Question: I'm building an auto clicker application that makes the mouse click at a set interval of time.

Notice the interval configuration area. I have tried to write some logic that automatically simplifies the amount of time entered. The minutes box goes up to 60, the seconds box goes up to 60, and the milliseconds box goes up to 1000. I have a class set up to handle that logic, but it's probably not the right way to do that (I'm still new at programming).
'''
using System;
using System.Collections.Generic;
using System.ComponentModel;
using System.Data;
using System.Drawing;
using System.Linq;
using System.Text;
using System.Threading.Tasks;
using System.Windows.Forms;
namespace AutoClicker {
public static class TotalTime {
public static int Interval(NumericUpDown m_, NumericUpDown s_, NumericUpDown ms_) {
int m = (int)m_.Value;
int s = (int)s_.Value;
int ms = (int)ms_.Value;
int total = 0;
total = total + (m * 60000);
total = total + (s * 1000);
total = total + ms;
return total;
}
public static void ChangeLogic(NumericUpDown m_, NumericUpDown s_, NumericUpDown ms_) {
int interval = Interval(m_, s_, ms_);
if (ms_.Value == 1000)
{
ms_.Value = 500;
s_.UpButton();
ms_.Value = 0;
}
if (s_.Value == 60 && m_.Value < 60)
{
if (ms_.Value == 0)
{
ms_.Value = 1;
s_.Value = 0;
m_.UpButton();
ms_.Value = 0;
}
else
{
s_.Value = 0;
m_.UpButton();
if (ms_.Value == 1)
ms_.DownButton();
}
}
if (ms_.Value == -1)
{
ms_.Value = 999;
s_.DownButton();
}
if (s_.Value == -1 & m_.Value > 0)
{
s_.Value = 59;
m_.DownButton();
if (ms_.Value == 1)
ms_.DownButton();
}
}
}
}
'''
The ChangeLogic method is called each time the value in any of the boxes is updated.
There's lots of bugs in the selection logic. For example, when the up button for seconds is held down, the program crashes. If seconds = 59 and minutes = 0, and the seconds up button is pressed, the warning "you can't have a time less than 250 milliseconds" shows up and minutes is adjusted to 2.
I'm really confused. Can anyone help me? Thanks!
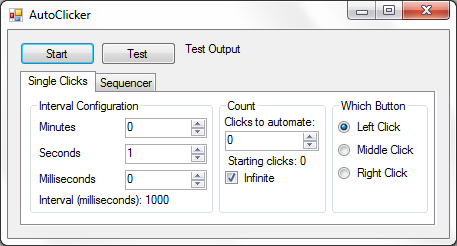
Answer: So, it looks like your intent is to have it so that when you up the milliseconds it then rolls up to the seconds once it hits 1000, then when your seconds hit 60 it rolls up to your minutes, etc etc.
Here is how I would accomplish this. First set all of your NUDs to max value of 99999. Then use code that looks something like this:
(Note the use of the 'intervalUpdating' variable. This will make it so that you can hold that up button and while the 'intervalChanged()' method is executing it wont try to execute it again.)
'''
private void nudSeconds_ValueChanged(object sender, EventArgs e)
{
intervalChanged();
}
private void nudMilliseconds_ValueChanged(object sender, EventArgs e)
{
intervalChanged();
}
private bool intervalUpdating = false;
private void intervalChanged()
{
if (intervalUpdating)
{
return;
}
intervalUpdating = true;
if (nudMilliseconds.Value >= 1000)
{
var val = (int)nudMilliseconds.Value / 1000;
nudSeconds.Value += val;
nudMilliseconds.Value = (nudMilliseconds.Value - (val * 1000));
}
if (nudSeconds.Value >= 60)
{
var val = (int)nudSeconds.Value / 60;
nudMinutes.Value += val;
nudSeconds.Value = (nudSeconds.Value - (val * 60));
}
intervalUpdating = false;
}
'''